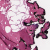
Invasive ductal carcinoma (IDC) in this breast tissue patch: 0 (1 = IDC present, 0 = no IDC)